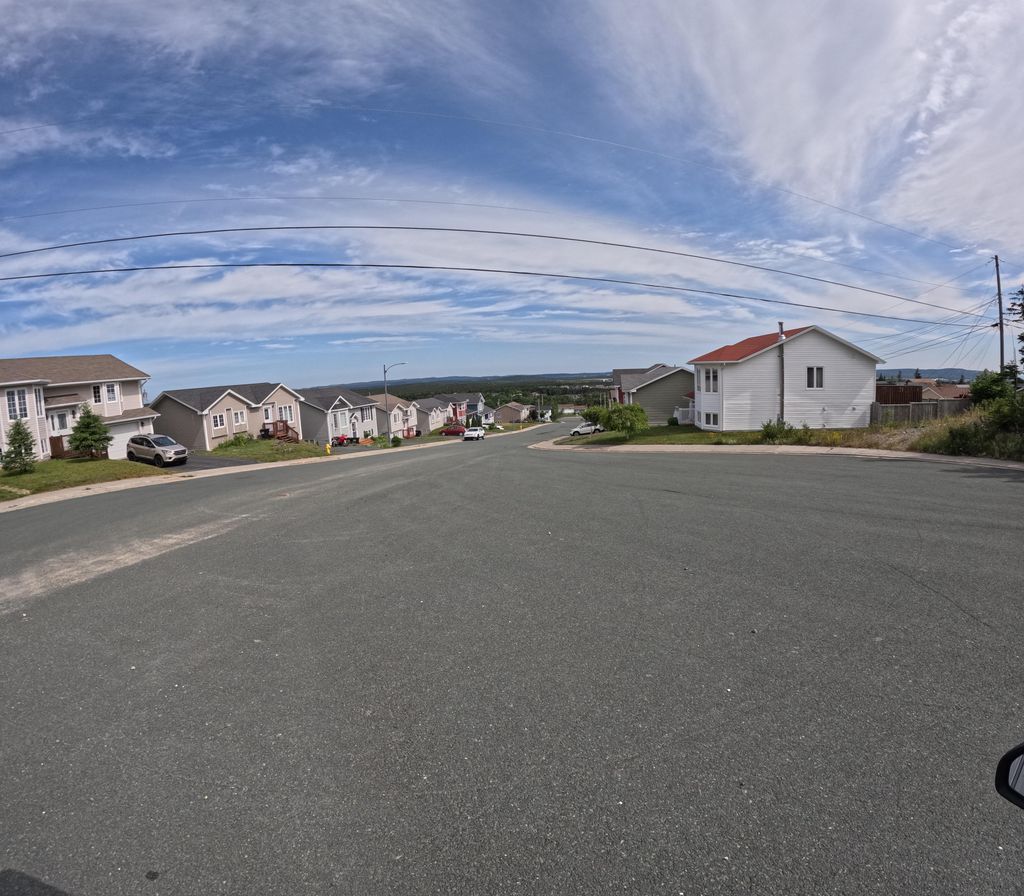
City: st_johns